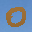
Label: 0